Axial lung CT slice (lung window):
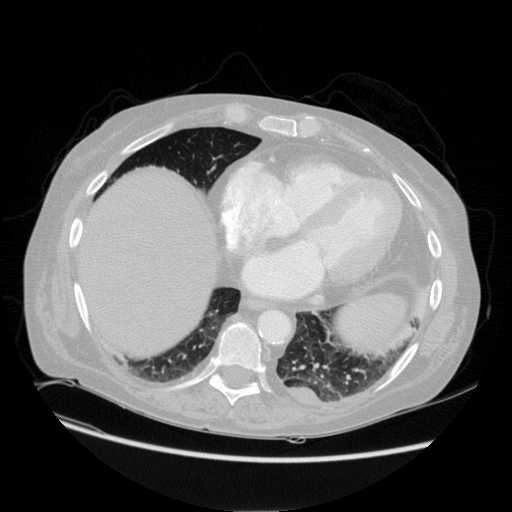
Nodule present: no